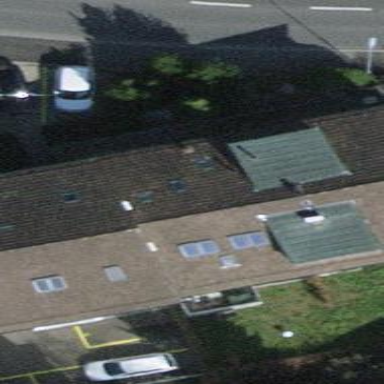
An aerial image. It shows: Gabled roof apartments building.